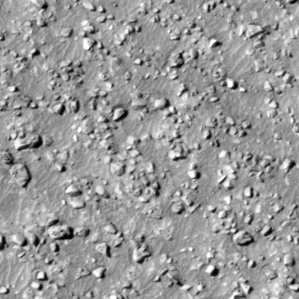
Label: non_frost